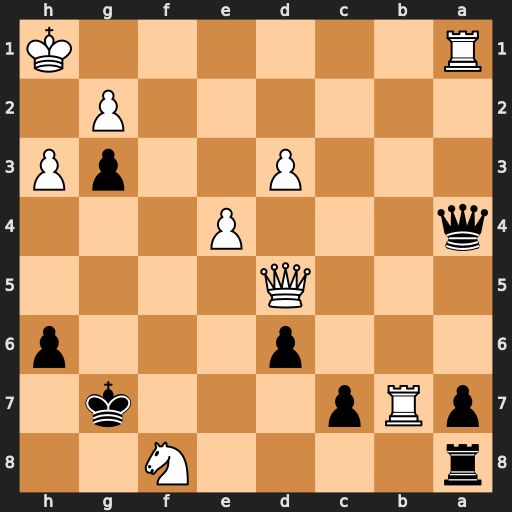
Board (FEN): r4N2/pRp3k1/3p3p/3Q4/q3P3/3P2pP/6P1/R6K
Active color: b
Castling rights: -
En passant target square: -
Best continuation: Qxa1+ Rb1 Qxb1#